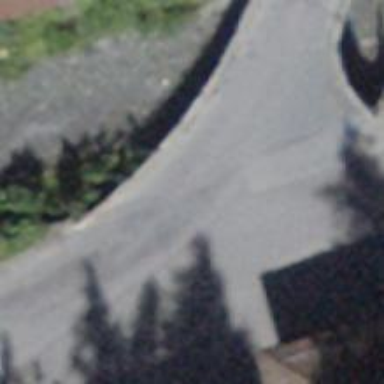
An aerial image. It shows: Unclassified road on asphalt surface with bridge.